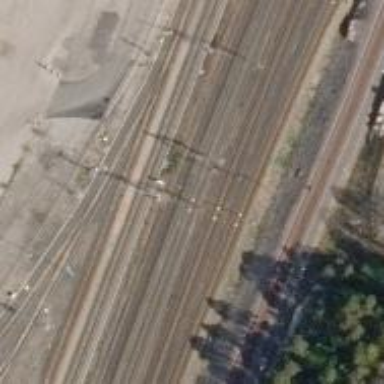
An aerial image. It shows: Railway track with continuous electrified contact line.